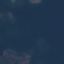
Label: SeaLake